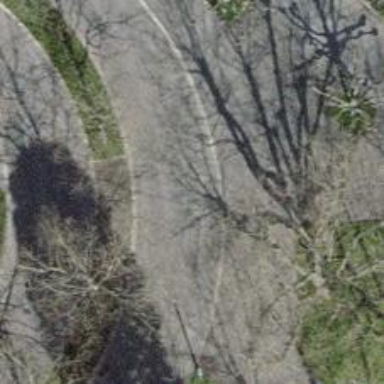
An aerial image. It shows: Asphalt pedestrian road.